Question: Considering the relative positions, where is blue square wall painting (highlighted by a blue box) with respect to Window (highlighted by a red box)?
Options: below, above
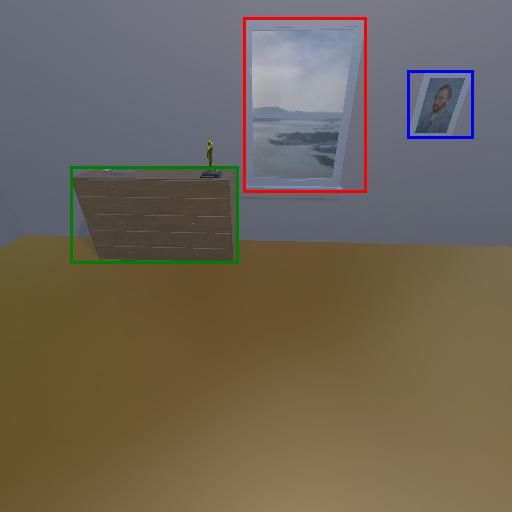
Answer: below